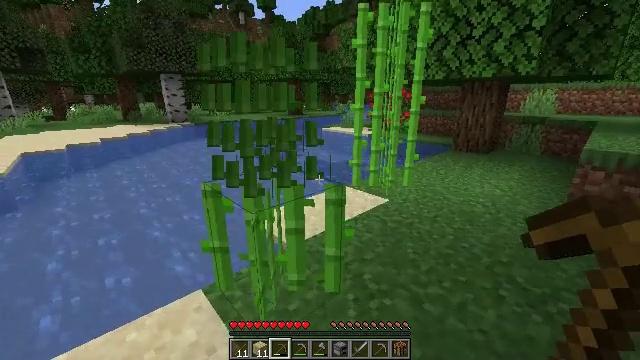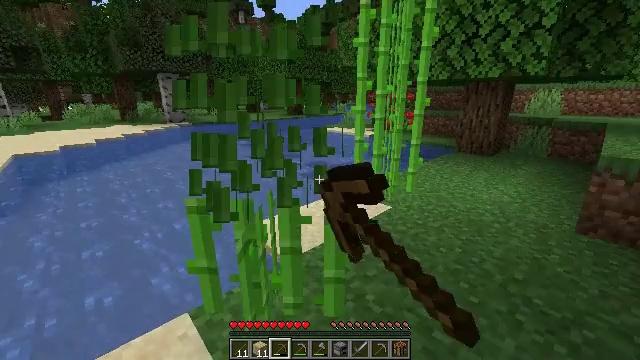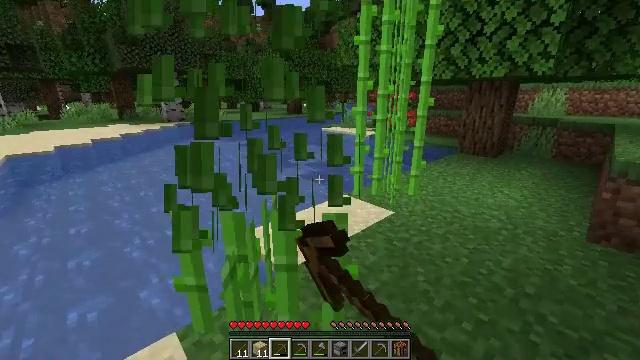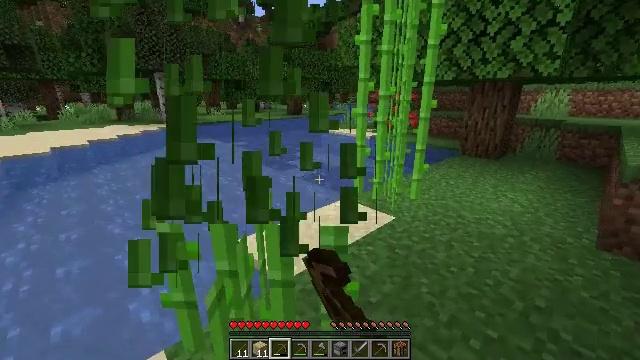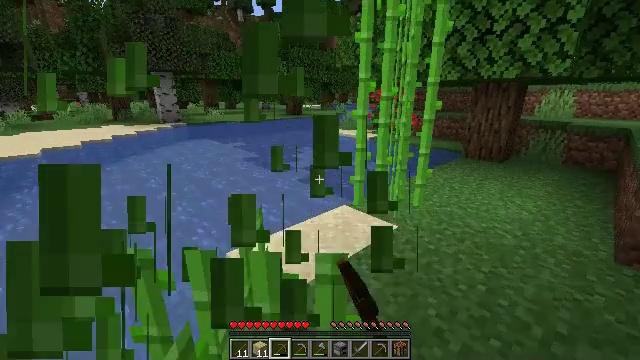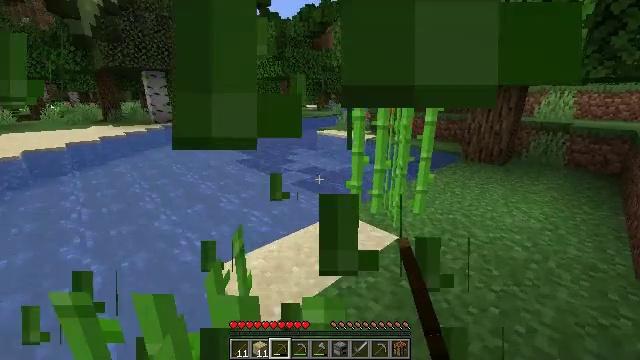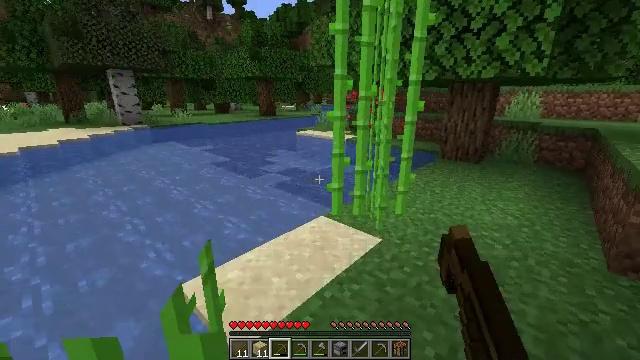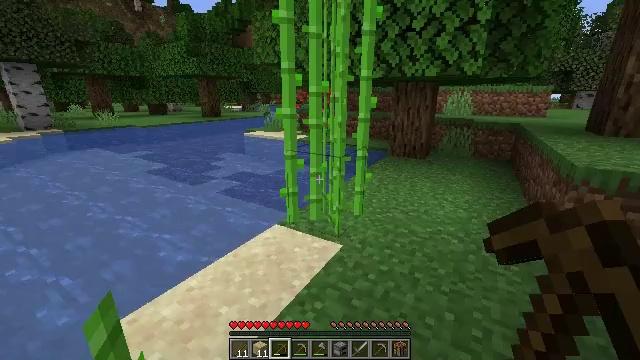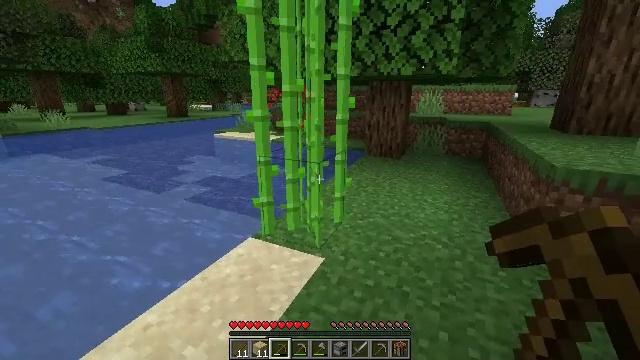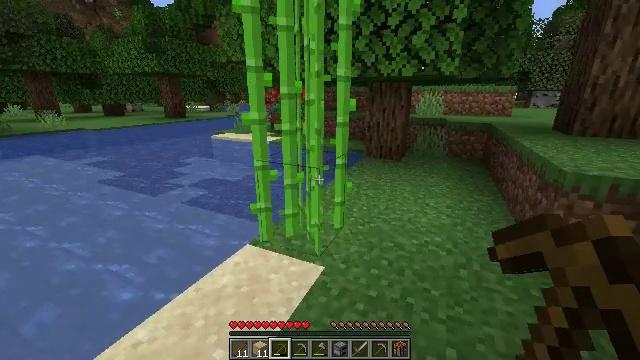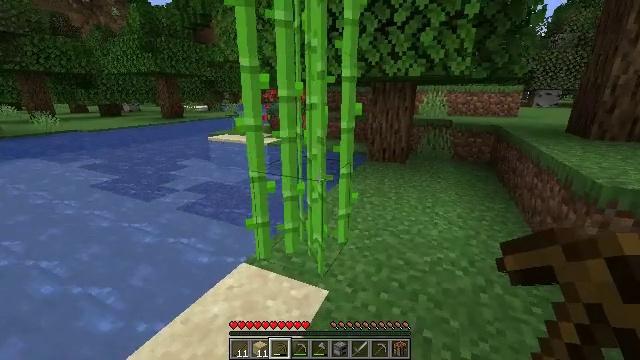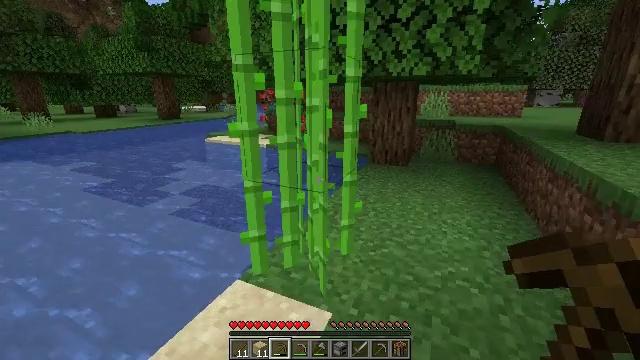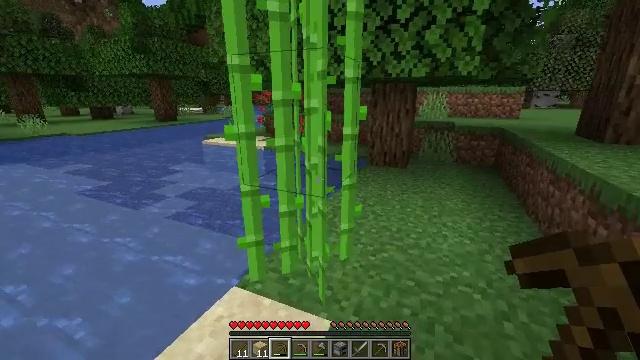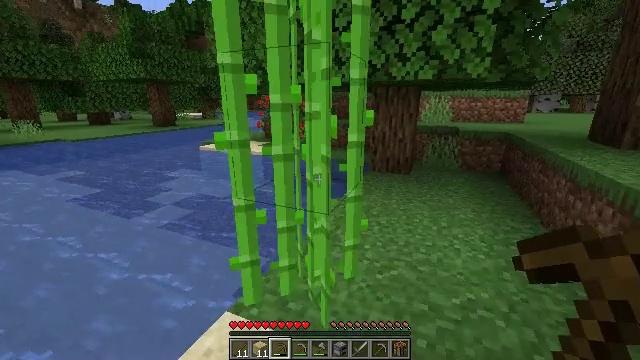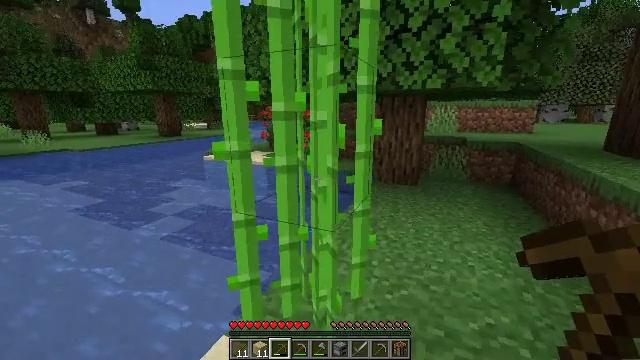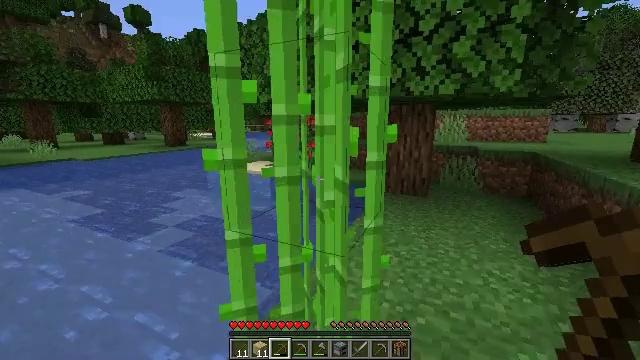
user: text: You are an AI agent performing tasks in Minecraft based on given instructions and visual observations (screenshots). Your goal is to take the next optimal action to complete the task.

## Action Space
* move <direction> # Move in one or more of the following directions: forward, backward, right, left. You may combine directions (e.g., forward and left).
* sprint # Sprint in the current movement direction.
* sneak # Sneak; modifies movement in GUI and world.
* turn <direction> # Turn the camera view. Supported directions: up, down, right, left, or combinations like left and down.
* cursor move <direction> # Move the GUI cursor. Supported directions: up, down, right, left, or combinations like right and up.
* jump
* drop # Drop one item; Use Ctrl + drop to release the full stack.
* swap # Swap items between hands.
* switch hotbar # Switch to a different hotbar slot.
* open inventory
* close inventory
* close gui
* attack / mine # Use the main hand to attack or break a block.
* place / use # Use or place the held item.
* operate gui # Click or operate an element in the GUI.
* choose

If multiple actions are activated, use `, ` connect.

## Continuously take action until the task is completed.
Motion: motion action
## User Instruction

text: Collect sugar cane near water sources.
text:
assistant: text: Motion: move forward, attack / mine
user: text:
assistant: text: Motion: move forward, attack / mine
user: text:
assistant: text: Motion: move forward
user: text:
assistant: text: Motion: move forward
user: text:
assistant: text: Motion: move forward
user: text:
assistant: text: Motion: move forward, turn right
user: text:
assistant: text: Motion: move forward, turn right
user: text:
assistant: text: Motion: move forward, turn right
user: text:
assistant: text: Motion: move forward
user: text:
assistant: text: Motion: move forward
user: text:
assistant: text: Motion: move forward
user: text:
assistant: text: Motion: move forward
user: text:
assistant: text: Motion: move forward
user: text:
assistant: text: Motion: move forward, turn up
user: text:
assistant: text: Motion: move forward, turn left and up
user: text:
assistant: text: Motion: move forward, turn up
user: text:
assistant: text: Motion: move forward, attack / mine
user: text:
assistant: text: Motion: move forward, attack / mine
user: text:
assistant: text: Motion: move forward
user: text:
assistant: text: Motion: move forward, turn right
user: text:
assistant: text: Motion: move forward, turn right and down
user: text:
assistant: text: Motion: move forward, turn right and down
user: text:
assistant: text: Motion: move forward, turn right
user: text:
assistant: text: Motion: move forward
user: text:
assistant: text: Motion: move forward
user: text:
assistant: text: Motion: move forward, turn right and down
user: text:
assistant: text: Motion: move forward
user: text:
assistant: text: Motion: move forward
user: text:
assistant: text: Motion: move forward, turn right
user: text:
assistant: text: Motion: move forward, turn right and down